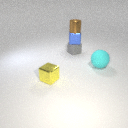
large cyan rubber sphere in front of small gray rubber cube